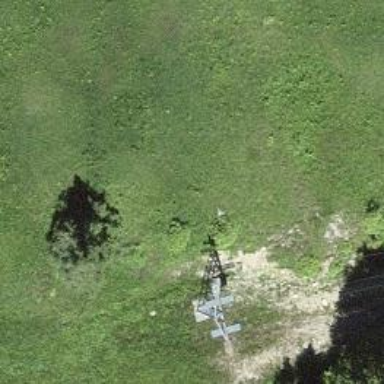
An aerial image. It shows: Pylon for aerialway.